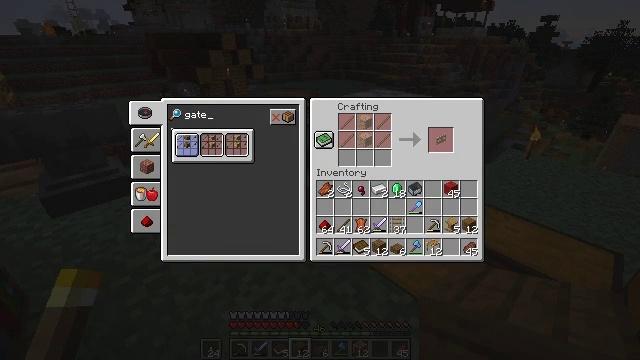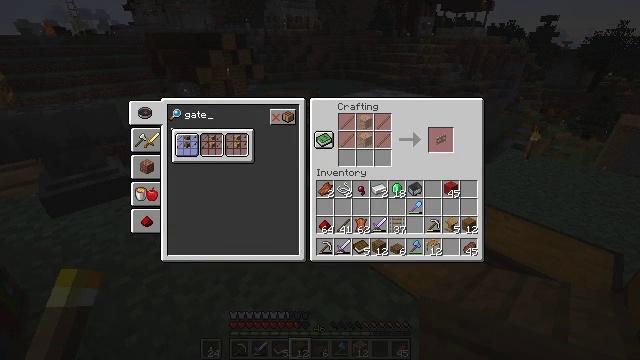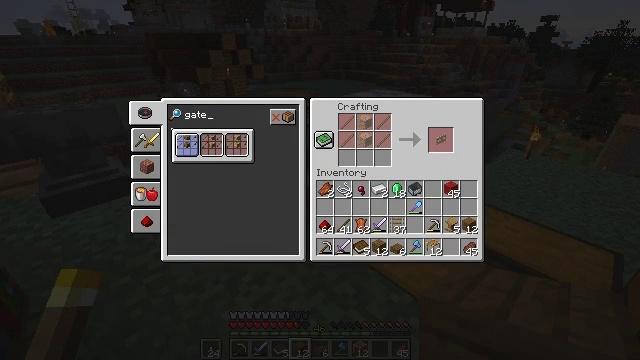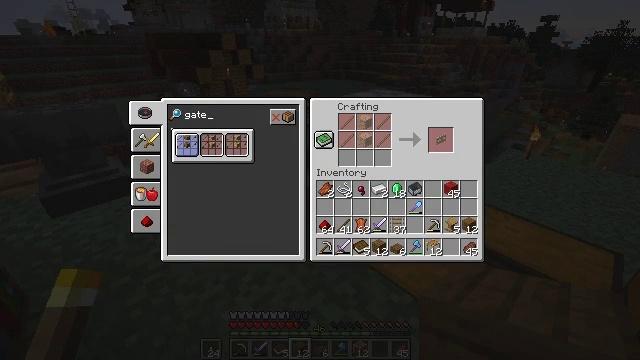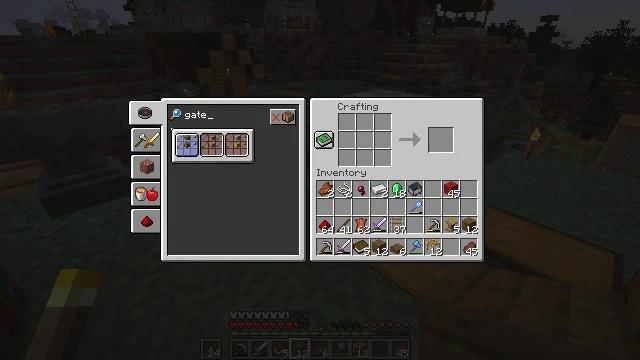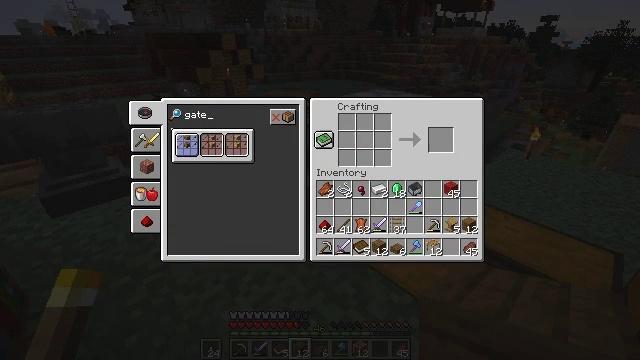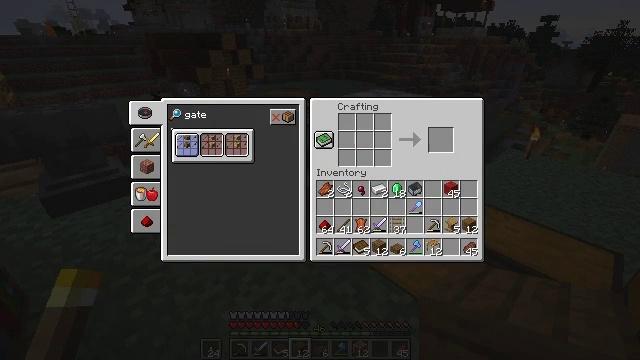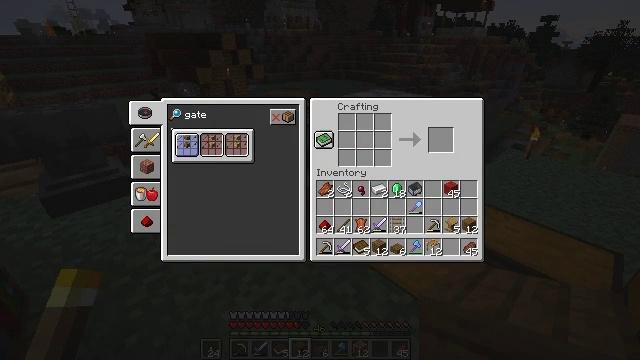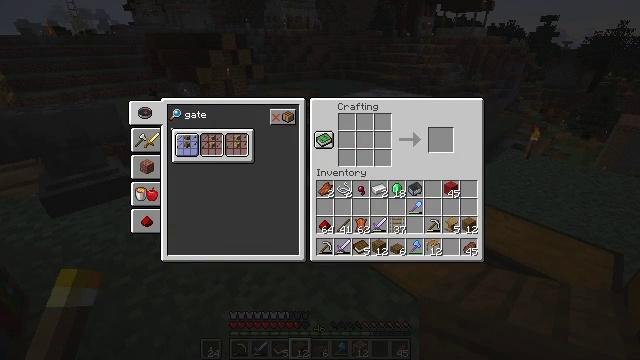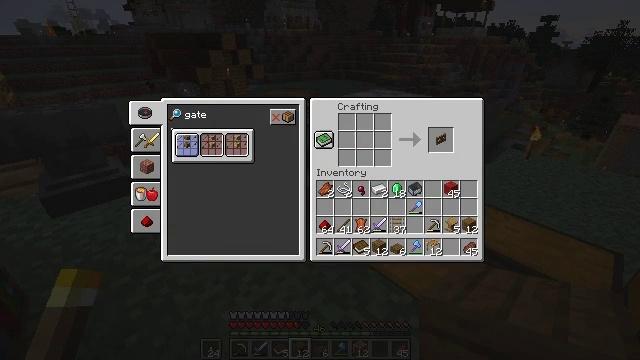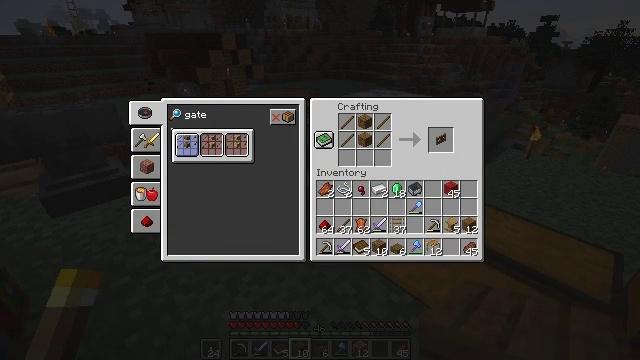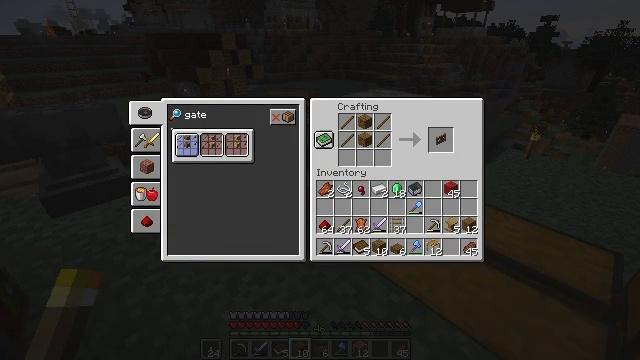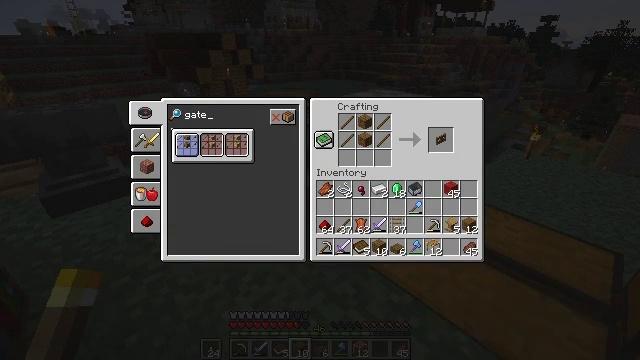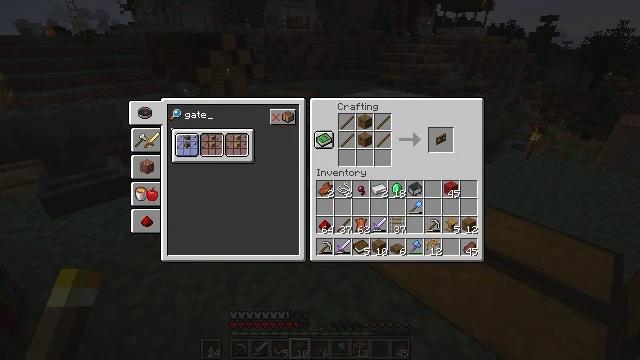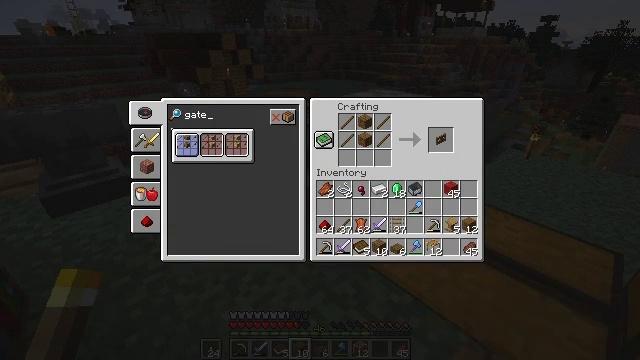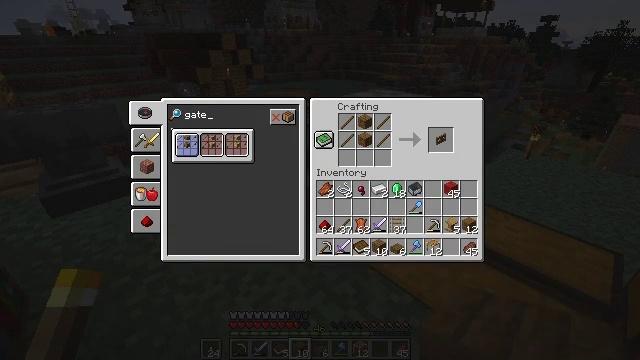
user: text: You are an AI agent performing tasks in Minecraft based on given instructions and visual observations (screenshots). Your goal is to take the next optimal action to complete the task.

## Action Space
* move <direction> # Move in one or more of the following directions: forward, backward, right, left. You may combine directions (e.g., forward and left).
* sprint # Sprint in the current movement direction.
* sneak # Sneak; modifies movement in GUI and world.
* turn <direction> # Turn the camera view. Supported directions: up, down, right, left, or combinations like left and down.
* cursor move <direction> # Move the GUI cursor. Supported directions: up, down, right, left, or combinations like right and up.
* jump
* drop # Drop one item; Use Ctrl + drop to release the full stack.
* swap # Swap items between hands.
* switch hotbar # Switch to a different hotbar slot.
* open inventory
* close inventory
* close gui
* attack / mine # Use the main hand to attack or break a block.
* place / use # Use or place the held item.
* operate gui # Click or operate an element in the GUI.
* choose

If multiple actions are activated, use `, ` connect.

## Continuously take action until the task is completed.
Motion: motion action
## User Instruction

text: With the crafting table, create a spruce fence gate from sticks and planks.
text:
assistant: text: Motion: choose
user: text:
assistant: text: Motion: no_op
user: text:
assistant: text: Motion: no_op
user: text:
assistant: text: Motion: operate gui
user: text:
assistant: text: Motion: operate gui
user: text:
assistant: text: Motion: no_op
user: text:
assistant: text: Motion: no_op
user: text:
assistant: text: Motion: no_op
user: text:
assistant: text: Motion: no_op
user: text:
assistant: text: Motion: no_op
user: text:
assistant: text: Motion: no_op
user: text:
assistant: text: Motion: no_op
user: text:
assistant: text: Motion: no_op
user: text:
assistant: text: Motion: operate gui
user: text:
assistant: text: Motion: operate gui
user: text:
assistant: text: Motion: operate gui
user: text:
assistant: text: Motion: no_op
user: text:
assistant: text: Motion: no_op
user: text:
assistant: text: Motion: no_op
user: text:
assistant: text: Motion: no_op
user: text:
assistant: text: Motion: operate gui
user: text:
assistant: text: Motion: operate gui
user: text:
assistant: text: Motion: operate gui
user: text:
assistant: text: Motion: no_op
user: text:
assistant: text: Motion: no_op
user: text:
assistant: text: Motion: no_op
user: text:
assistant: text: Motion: no_op
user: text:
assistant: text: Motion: no_op
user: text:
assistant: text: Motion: operate gui
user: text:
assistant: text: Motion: operate gui